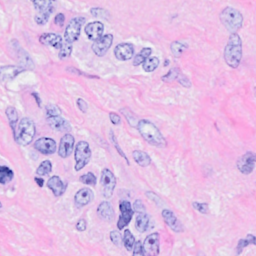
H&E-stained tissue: Breast